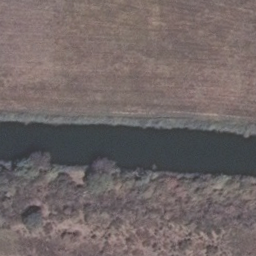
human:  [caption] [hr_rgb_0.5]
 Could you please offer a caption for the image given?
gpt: It is a river with some plants on both banks of the river .

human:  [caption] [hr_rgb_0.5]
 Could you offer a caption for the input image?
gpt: A river go through a desolate land only with plants on the banks of the river .

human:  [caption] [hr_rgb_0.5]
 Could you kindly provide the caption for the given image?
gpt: A river go through a desolate land only with plants on the banks .

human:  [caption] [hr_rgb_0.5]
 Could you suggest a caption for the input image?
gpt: Green plants flourish only on the banks of the river .

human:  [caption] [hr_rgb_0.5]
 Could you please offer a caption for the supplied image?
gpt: A river go through a desolate land .